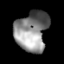
Tissue: lung
Cell type: Epithelial cells
Senescence score: 0.1384
Nuclear area (px): 1262
Mean DAPI intensity: 136.981